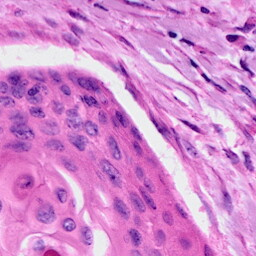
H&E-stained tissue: Cervix